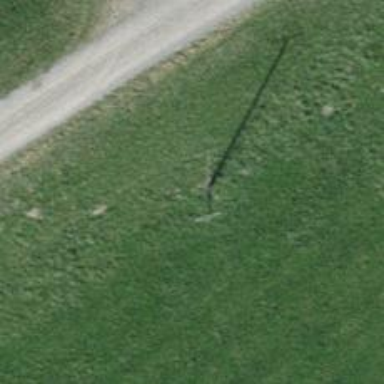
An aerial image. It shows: Minor power line.